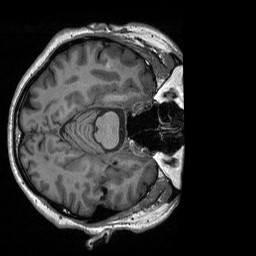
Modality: T1w
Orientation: axial
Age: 61
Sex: male
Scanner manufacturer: siemens
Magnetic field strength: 3 T
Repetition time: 2.4 s
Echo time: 0.00226 s